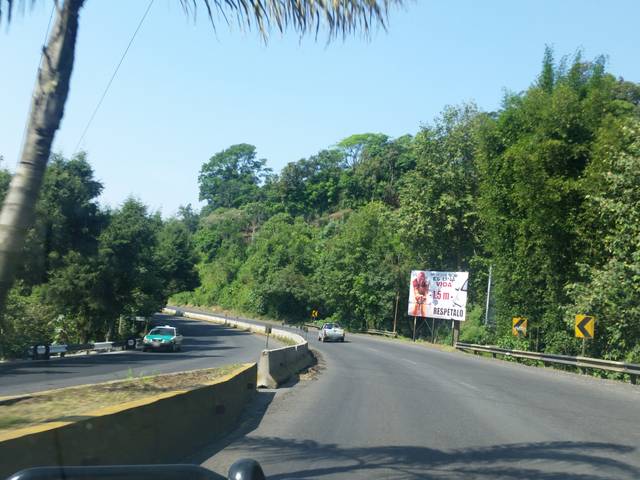
Region: Mexico
Coordinates: 19.495, -96.937